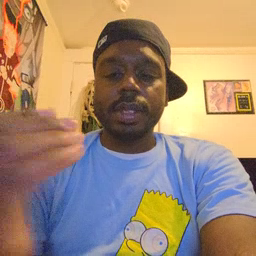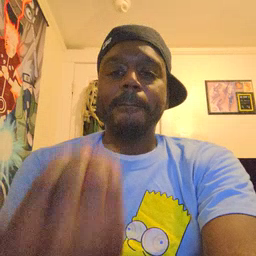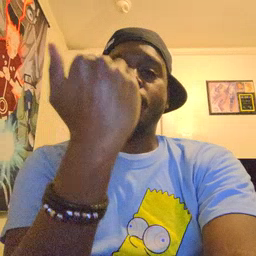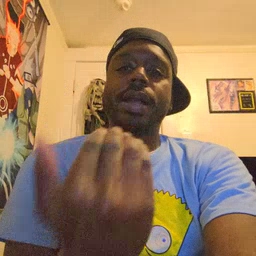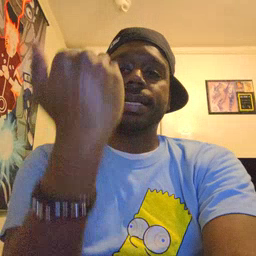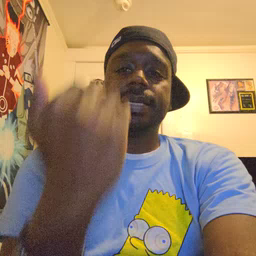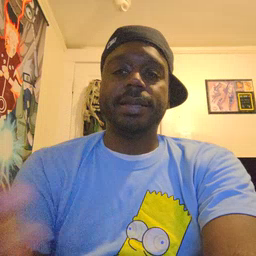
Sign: morning